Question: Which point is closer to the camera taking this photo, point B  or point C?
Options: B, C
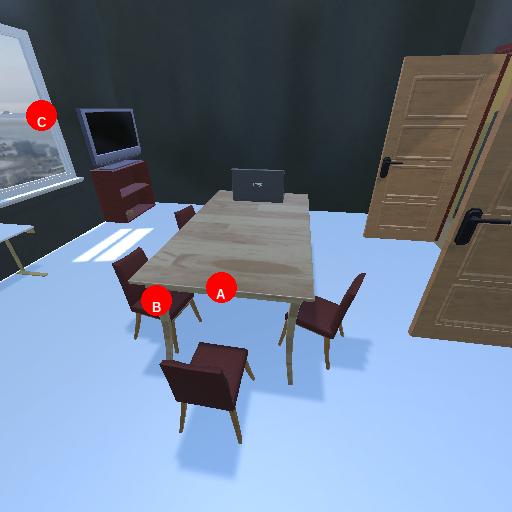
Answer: B